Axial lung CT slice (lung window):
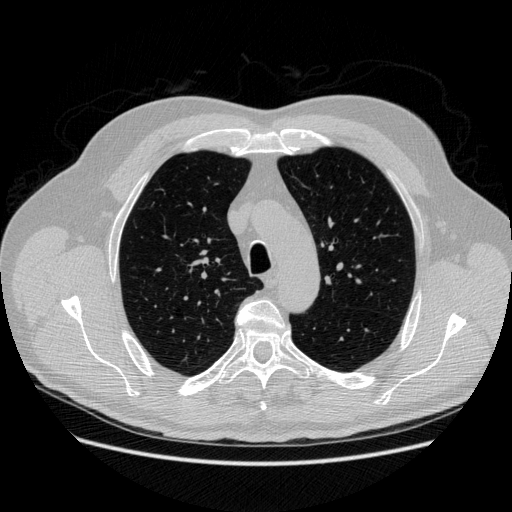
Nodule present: no